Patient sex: M
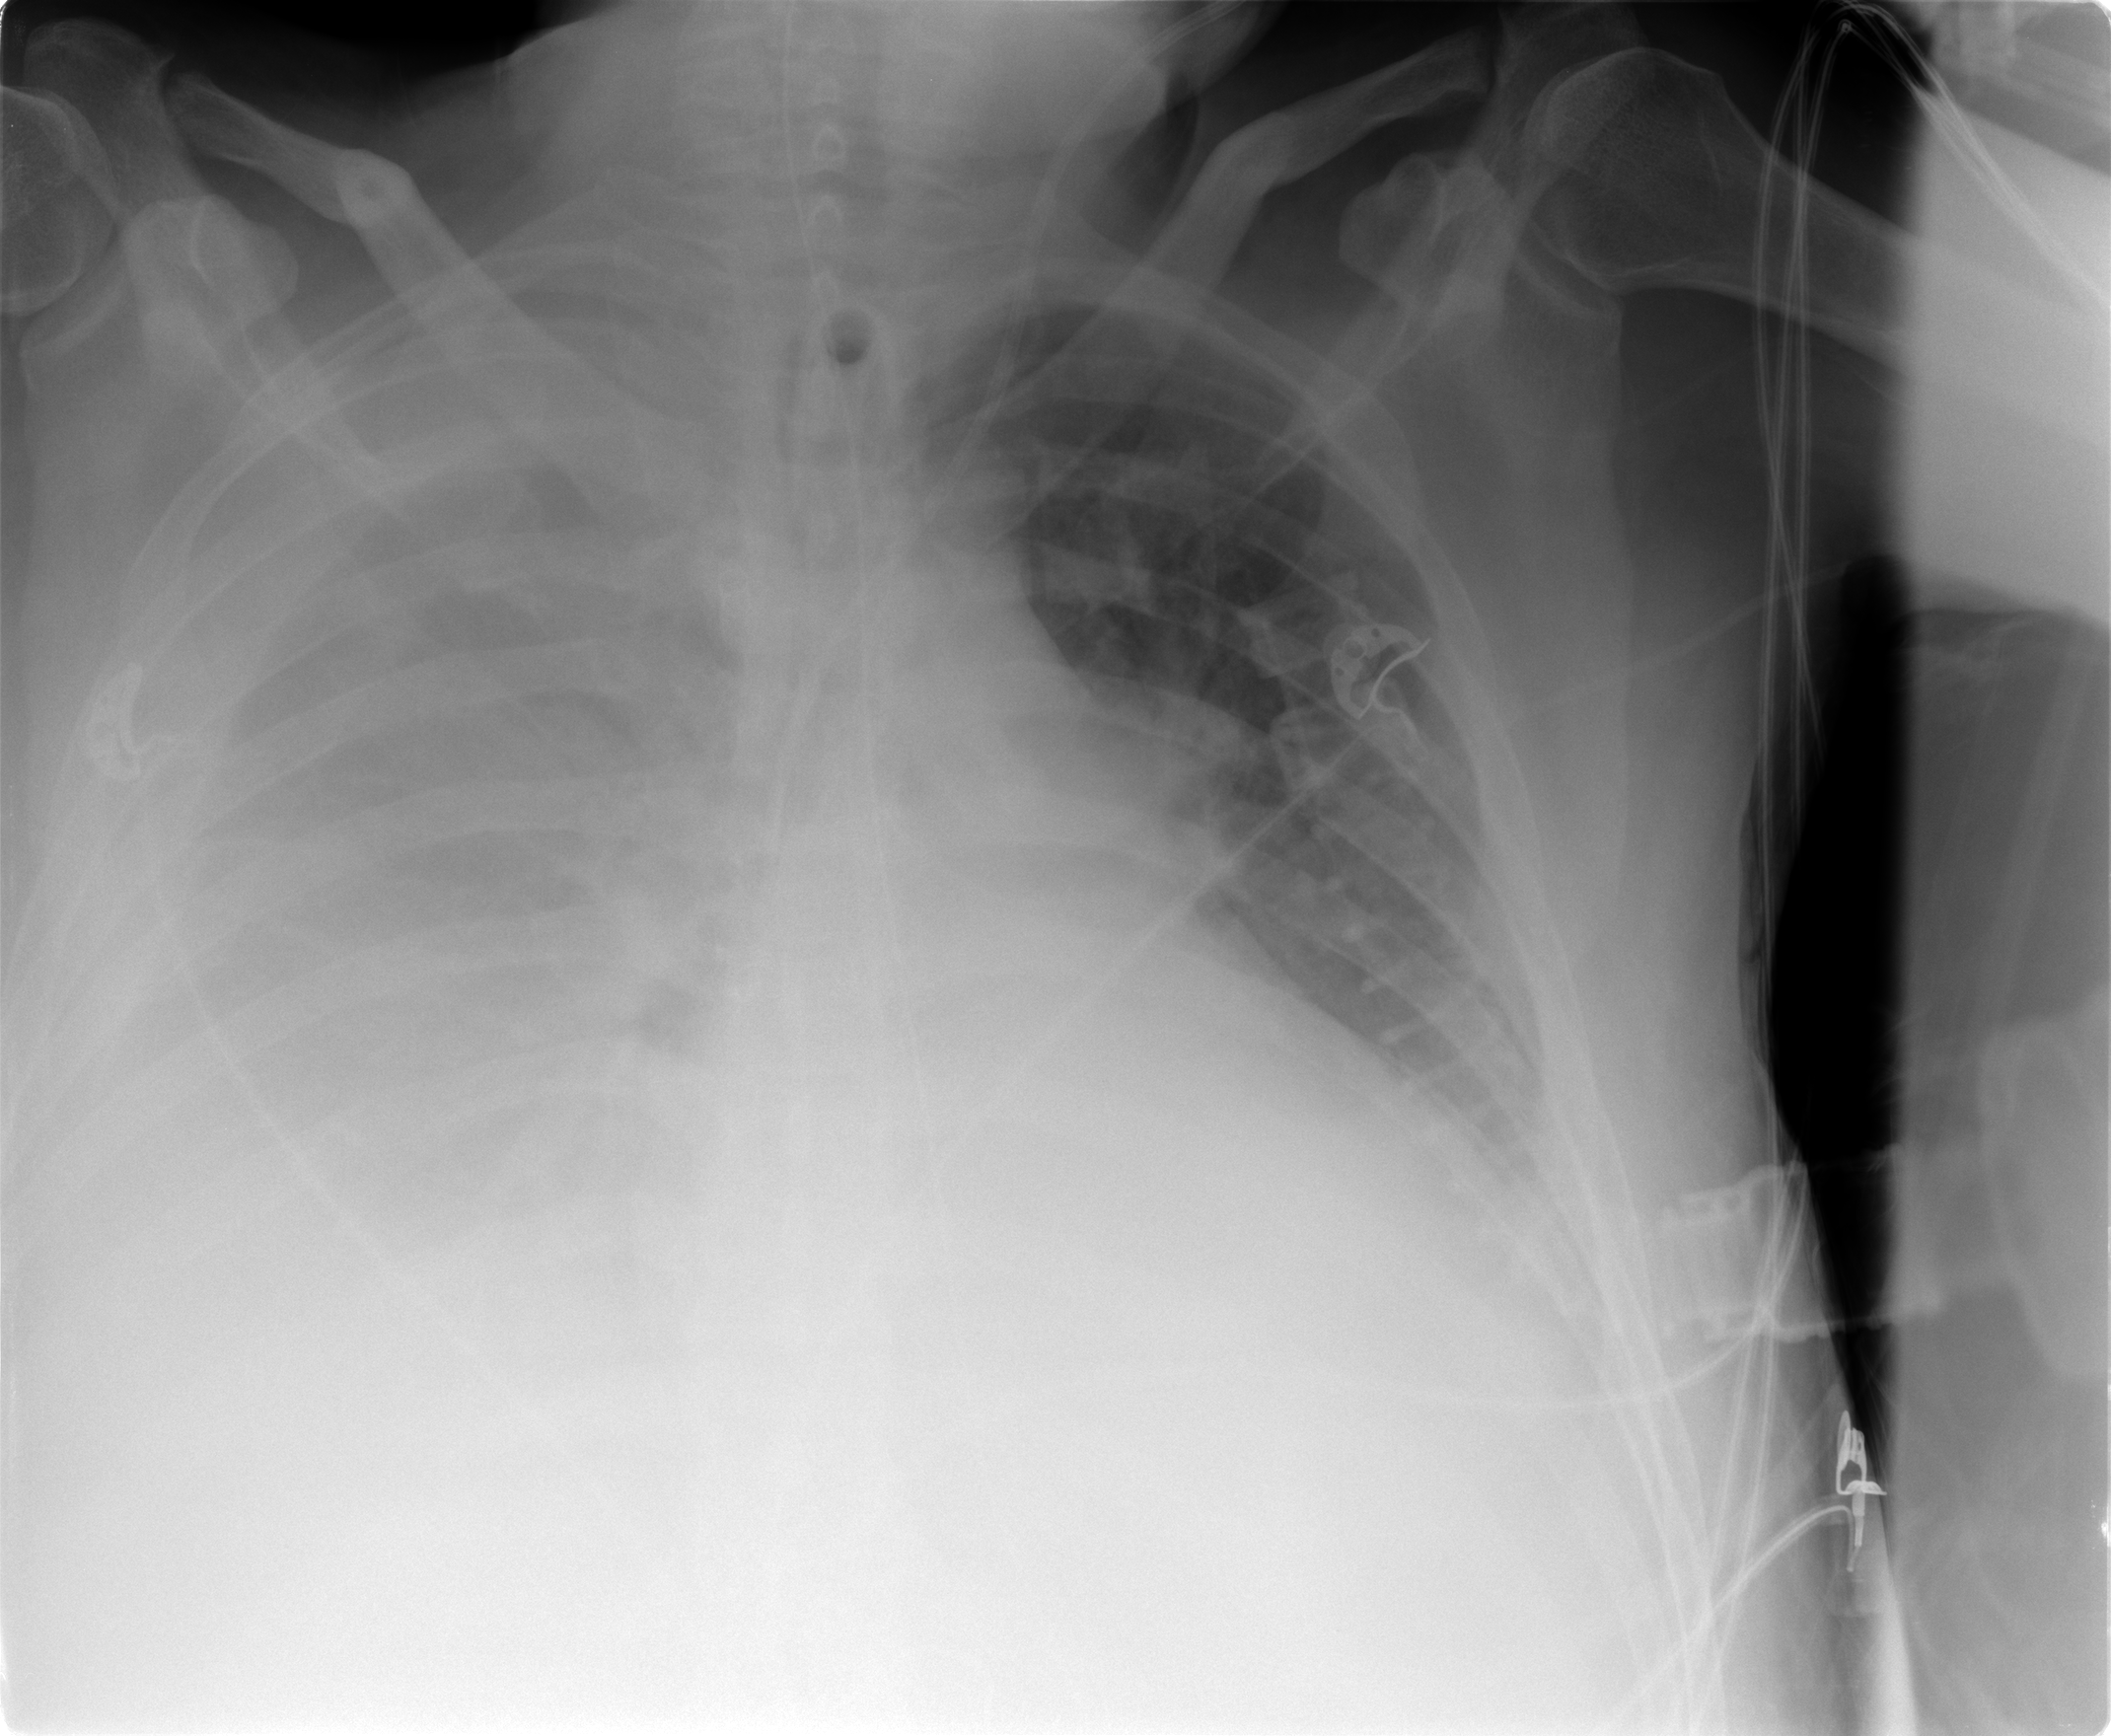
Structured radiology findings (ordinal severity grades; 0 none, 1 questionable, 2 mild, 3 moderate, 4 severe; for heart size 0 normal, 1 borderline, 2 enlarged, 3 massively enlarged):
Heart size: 3
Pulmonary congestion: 2
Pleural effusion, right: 4
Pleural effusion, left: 1
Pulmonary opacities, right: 0
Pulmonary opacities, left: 0
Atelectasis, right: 4
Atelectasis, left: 2